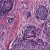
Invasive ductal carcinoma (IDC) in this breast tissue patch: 0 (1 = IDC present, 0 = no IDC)